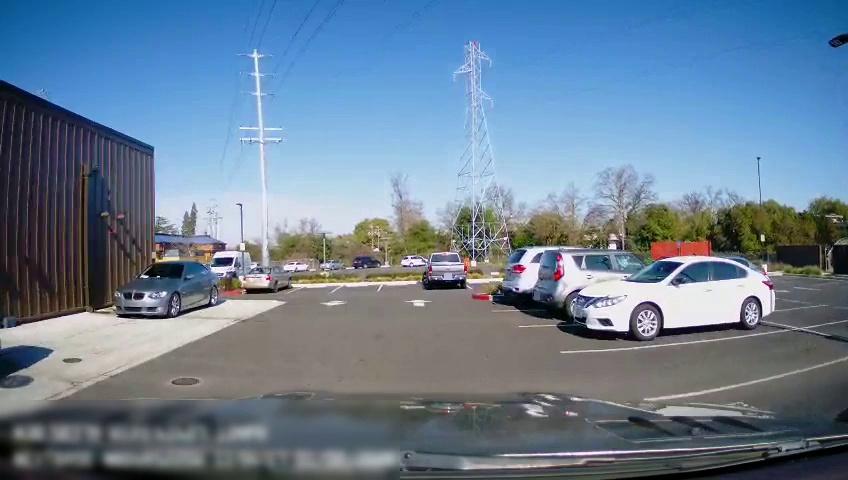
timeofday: Day
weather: Sunny
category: Drivable Space
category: Drivable Space
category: Vehicles | Car
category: Vehicles | Car
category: Vehicles | Car
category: Vehicles | SUV
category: Vehicles | Truck
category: Vehicles | Car
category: Vehicles | SUV
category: Vehicles | Car
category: Vehicles | Car
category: Vehicles | Car
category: Vehicles | Car
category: Vehicles | Van